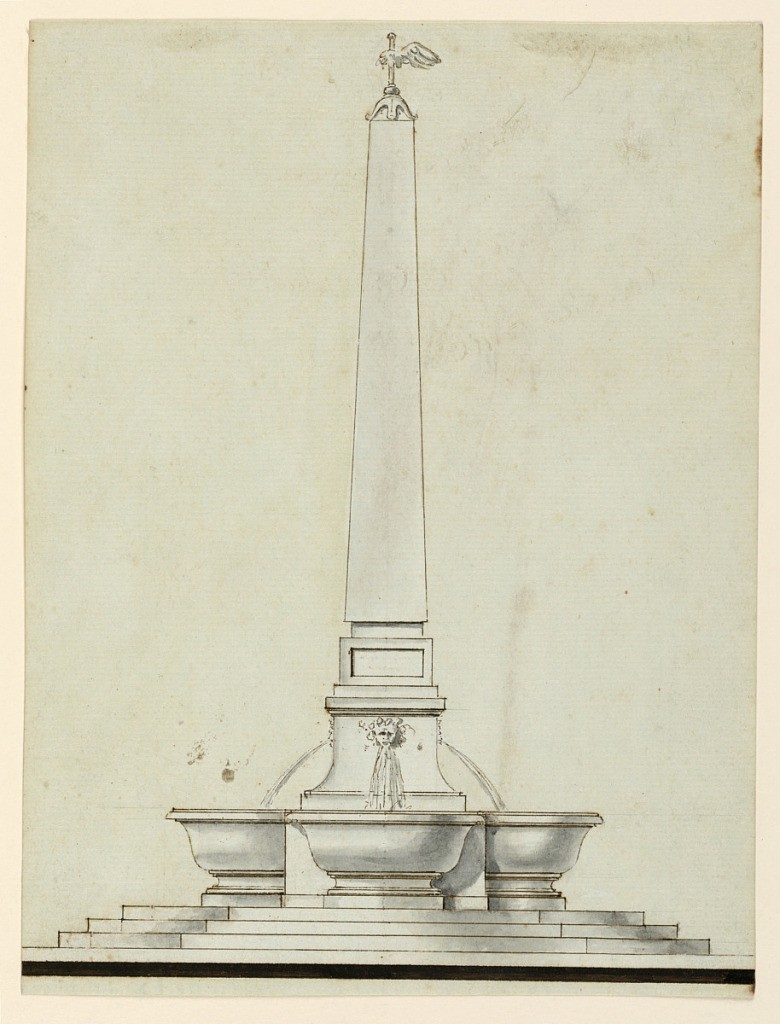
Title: Elevation of a Fountain
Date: ca. 1790
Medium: Black chalk, pen and ink, brush and watercolor on paper
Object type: Drawing
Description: From a three octagonal steps, upon a high pedestal, rises an obelisk, crowned with eagle wings upon a spire. Water pours from gargoyle-like masks into four basins standing at the lowest part of the pedestal.